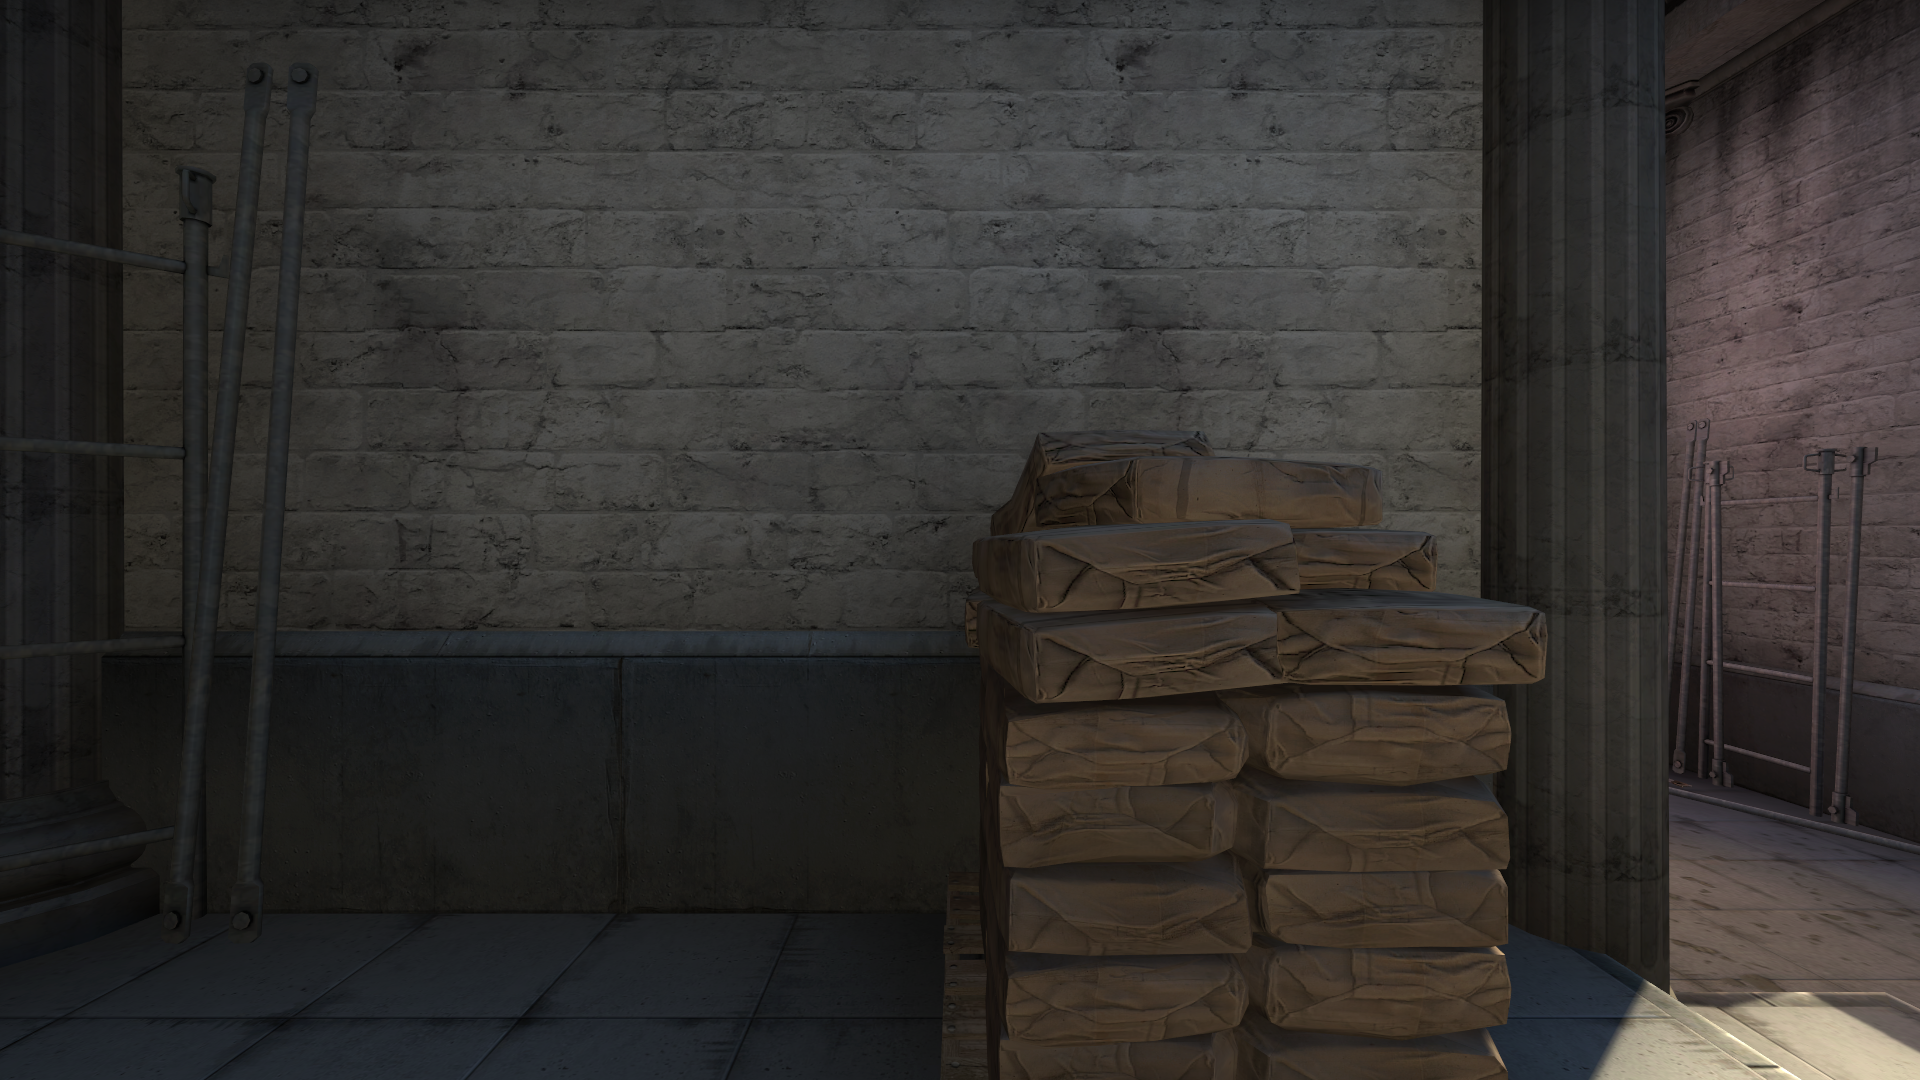
Map: de_inferno